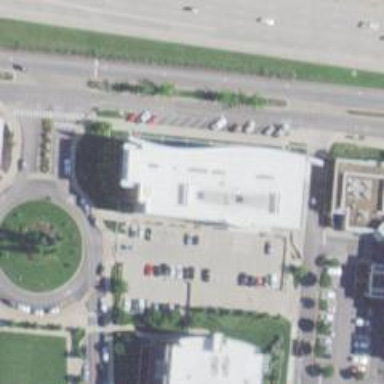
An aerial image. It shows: Fitness centre on leisure land.